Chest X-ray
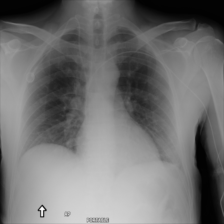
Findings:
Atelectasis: negative
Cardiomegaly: negative
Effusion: negative
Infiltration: negative
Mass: negative
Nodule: positive
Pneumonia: negative
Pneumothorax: negative
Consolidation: negative
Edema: negative
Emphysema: negative
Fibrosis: negative
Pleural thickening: negative
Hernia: negative